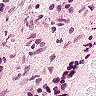
Metastatic tissue present: no